Question: '''
(function test() {
var el = document.createElement('a-entity');
document.querySelector('a-scene').appendChild(el);
el.setAttribute(' text-geometry', {
value: 'Ni ',
font: '#optimerBoldFon'
})
el.setAttribute(' material', {
color: '#66E1B4'
})
el.setAttribute(' position', {
position: '-4 2 2'
})
})() //wrong
'''
this way works
'''
<a-entity text-geometry="value: Ni ; font: #optimerBoldFont" material="color: #66E1B4" position="-4 2 -411"></a-entity>
'''

Can someone tell me why? Or tell me how to do it?
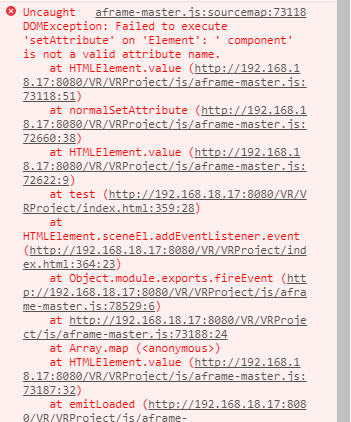
Answer: Looks like it's those spaces that are catching you out - 'el.setAttribute("material", { //stuff });' would work, but 'el.setAttribute(" material"' wouldn't...